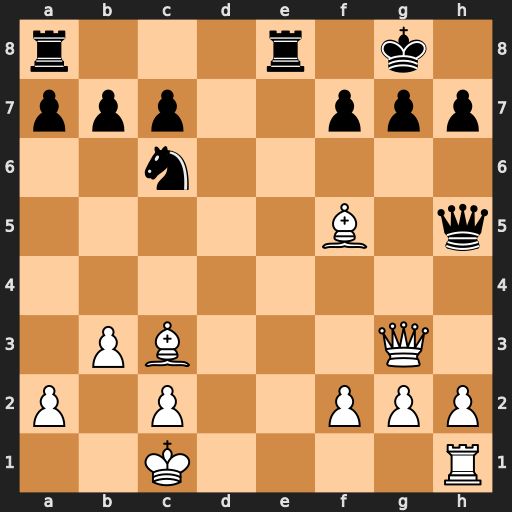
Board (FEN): r3r1k1/ppp2ppp/2n5/5B1q/8/1PB3Q1/P1P2PPP/2K4R
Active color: w
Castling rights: -
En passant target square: -
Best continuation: Qxg7#